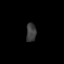
Tissue: prostate
Cell type: T cells
Senescence score: 0.3082
Nuclear area (px): 179
Mean DAPI intensity: 60.866